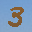
Label: 3